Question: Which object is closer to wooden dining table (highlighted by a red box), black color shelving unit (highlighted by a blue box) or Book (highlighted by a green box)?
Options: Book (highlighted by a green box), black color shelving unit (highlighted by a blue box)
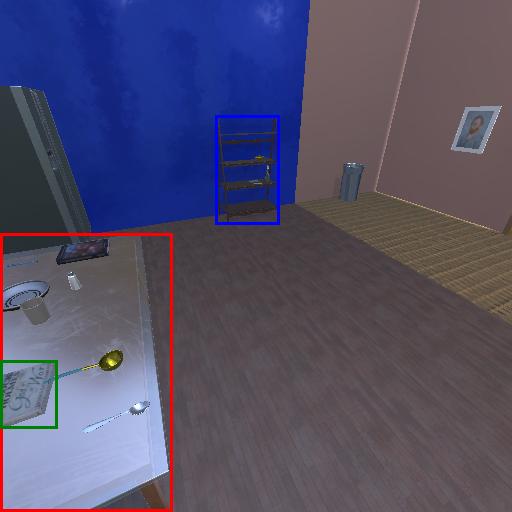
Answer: Book (highlighted by a green box)